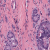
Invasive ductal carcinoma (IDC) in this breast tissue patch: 1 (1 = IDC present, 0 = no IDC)